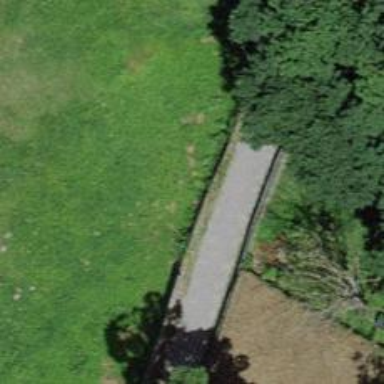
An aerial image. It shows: Wall barrier.